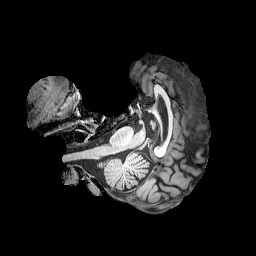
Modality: T1w
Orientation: axial
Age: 62
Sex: male
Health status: healthy